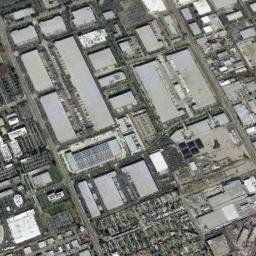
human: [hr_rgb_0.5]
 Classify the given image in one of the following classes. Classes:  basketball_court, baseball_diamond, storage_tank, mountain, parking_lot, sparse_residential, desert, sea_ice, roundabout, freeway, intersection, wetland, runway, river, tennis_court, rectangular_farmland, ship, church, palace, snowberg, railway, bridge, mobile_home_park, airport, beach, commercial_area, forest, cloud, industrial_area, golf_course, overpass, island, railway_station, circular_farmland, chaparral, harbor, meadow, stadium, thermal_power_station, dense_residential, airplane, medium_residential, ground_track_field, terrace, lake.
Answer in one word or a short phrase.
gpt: industrial_area